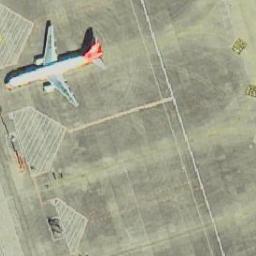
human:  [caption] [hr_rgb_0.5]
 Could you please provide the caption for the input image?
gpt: There is a red airplane parked on the runway .

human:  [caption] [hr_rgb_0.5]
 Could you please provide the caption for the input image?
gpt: A plane with the magenta mark parked between two no-stop areas marked by white slashes .

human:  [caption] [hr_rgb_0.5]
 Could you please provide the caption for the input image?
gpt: A red-tailed plane was parked on the ground .

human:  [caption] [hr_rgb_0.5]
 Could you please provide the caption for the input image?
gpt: An airplane with a red pattern was in the open space .

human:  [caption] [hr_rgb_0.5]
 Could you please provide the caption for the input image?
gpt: One plane in the marked parking lot .